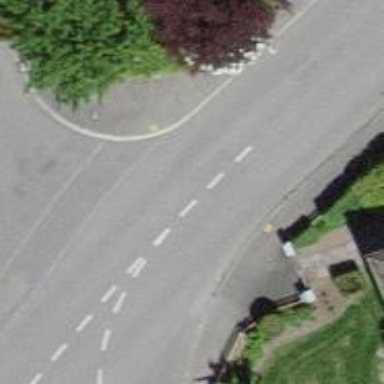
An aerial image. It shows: Residential road with asphalt surface and sidewalks on both sides.